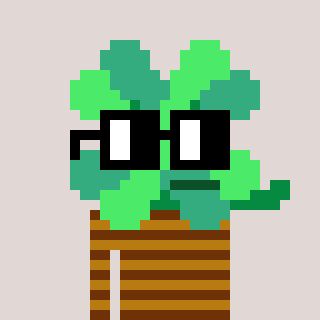
a pixel art character with square black glasses, a clover-shaped head and a gold-colored body on a warm background